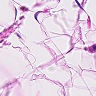
Metastatic tissue present: no